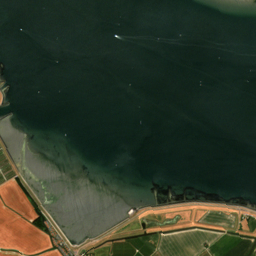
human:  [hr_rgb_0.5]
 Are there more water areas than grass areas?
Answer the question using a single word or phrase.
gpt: yes

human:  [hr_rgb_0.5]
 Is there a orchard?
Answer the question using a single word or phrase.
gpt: yes

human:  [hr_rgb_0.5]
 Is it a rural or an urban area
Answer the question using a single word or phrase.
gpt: rural

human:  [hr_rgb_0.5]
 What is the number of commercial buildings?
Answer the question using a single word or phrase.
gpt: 0

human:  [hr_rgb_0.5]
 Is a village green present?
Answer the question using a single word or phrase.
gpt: yes

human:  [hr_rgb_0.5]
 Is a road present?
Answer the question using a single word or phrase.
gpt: yes

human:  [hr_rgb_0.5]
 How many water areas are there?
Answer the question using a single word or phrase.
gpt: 44

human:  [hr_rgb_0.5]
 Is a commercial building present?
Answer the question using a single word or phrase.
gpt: no

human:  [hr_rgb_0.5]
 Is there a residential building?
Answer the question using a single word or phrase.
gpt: yes

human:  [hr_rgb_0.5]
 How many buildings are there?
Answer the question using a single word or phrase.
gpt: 74

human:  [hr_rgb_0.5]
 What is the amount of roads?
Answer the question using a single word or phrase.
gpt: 84

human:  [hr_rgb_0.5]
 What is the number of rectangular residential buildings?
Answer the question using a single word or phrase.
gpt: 44

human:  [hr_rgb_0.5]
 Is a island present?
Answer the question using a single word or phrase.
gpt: yes

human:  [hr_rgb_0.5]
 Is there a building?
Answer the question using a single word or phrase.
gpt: yes

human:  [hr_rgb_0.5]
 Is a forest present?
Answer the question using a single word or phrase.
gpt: yes

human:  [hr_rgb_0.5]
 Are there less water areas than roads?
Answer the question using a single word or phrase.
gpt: yes

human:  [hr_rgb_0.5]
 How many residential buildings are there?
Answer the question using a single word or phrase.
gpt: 74

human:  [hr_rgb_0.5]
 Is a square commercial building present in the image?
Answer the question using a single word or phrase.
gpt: no

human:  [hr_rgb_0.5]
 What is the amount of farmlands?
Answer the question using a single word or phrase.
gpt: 13

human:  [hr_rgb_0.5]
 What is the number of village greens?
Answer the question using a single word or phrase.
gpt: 2

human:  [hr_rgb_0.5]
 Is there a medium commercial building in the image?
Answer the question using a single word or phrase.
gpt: no

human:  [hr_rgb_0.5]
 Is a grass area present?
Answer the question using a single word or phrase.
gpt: yes

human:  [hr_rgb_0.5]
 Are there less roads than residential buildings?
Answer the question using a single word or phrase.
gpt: no

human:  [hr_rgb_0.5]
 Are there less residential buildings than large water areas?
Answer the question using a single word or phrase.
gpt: no

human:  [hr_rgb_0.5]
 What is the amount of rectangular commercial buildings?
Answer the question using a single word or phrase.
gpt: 0

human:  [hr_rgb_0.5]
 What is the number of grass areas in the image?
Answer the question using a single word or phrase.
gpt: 35

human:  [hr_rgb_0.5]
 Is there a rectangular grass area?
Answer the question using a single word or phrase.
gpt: yes

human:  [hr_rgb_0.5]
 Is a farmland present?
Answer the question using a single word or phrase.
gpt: yes

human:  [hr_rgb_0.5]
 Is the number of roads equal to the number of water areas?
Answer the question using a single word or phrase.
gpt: no

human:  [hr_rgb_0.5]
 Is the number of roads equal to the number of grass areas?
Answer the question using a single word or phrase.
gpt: no

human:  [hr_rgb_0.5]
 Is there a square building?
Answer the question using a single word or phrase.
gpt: no

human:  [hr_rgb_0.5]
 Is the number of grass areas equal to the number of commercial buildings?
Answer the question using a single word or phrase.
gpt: no

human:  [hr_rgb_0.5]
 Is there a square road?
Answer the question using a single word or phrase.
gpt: no

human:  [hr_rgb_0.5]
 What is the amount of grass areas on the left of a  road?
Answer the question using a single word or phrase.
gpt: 35

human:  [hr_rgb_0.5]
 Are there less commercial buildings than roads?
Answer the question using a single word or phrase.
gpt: yes

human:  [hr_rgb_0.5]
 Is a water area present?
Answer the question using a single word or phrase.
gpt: yes

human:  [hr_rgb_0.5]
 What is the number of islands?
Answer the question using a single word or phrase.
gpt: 1

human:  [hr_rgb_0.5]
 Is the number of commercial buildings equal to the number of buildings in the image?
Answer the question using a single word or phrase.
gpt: no

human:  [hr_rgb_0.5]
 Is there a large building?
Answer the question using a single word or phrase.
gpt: no

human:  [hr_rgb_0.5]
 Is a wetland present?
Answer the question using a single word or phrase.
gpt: yes

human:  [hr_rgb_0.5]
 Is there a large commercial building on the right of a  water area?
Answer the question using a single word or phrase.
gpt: no

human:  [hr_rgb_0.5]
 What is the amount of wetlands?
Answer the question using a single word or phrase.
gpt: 15

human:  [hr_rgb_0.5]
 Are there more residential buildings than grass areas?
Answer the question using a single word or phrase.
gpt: yes

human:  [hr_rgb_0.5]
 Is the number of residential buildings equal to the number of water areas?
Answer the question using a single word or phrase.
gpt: no

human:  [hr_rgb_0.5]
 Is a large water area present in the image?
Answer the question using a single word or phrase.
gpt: yes

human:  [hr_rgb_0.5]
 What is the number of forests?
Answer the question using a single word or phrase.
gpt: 4

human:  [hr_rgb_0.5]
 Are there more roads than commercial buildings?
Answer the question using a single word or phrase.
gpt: yes

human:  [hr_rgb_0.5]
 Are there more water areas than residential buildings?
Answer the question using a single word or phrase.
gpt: no

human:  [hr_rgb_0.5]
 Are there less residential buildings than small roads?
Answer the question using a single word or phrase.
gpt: yes

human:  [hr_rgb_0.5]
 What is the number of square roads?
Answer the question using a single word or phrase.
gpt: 0

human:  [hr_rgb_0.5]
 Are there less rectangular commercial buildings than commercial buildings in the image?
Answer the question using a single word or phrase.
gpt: no

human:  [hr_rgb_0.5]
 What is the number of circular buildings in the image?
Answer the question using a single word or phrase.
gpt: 0

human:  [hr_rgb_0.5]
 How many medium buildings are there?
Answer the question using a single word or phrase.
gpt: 0

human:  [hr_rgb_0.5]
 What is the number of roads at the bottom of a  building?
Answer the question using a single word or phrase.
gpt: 48

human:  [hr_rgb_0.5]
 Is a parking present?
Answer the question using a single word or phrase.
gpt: yes

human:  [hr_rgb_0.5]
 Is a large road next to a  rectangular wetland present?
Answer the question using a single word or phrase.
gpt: no

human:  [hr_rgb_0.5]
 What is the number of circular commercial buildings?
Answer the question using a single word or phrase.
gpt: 0

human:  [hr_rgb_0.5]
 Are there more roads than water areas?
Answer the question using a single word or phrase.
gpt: yes

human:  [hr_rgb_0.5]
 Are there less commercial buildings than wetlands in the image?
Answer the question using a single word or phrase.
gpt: yes

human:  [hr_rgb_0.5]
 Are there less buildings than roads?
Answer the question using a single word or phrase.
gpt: yes

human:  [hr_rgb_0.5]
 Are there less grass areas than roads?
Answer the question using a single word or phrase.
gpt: yes

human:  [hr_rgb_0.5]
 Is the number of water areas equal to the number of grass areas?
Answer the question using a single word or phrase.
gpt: no

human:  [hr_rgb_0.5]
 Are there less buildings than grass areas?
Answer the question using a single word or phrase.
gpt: no

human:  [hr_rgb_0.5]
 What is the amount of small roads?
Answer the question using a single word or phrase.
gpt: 84